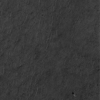
Label: not_dusty